Question: Is there a way to customize IntelliJ's inline documentation pane colors and fonts?
The way it is in the picture bellow, makes it hard to read the javadoc text.

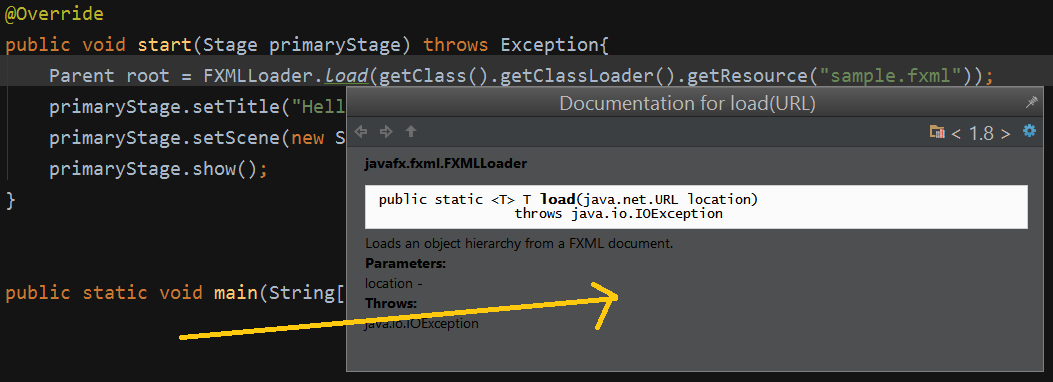
Answer: It's a bug of Intellij IDEA.It had be fixed in IDEA.<URL> .